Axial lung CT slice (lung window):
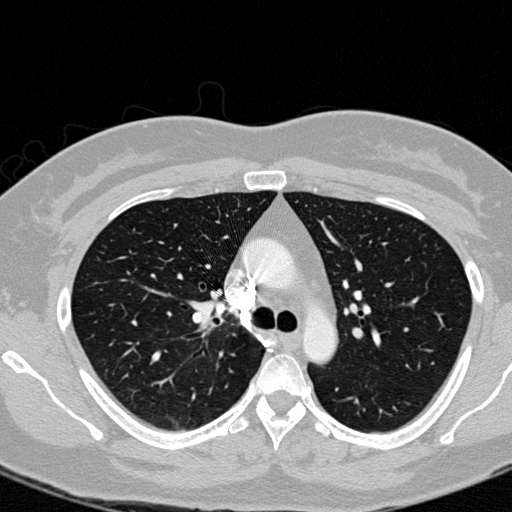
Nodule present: no